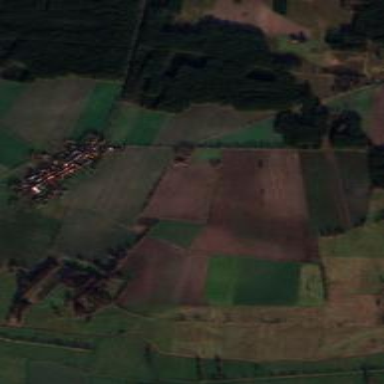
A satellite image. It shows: View of farmland.